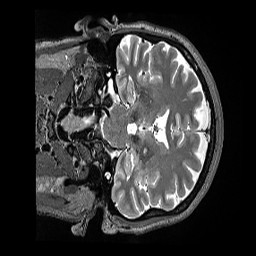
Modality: T2w
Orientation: coronal
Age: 57
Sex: female
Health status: ill
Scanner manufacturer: siemens
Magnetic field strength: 3 T
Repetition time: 3.2 s
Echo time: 0.564 s